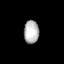
Tissue: lung
Cell type: Endothelial cells
Senescence score: 0.6098
Nuclear area (px): 341
Mean DAPI intensity: 180.551